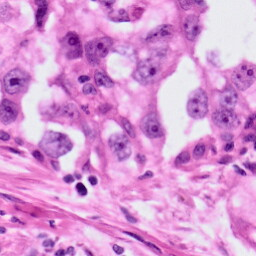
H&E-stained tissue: Lung